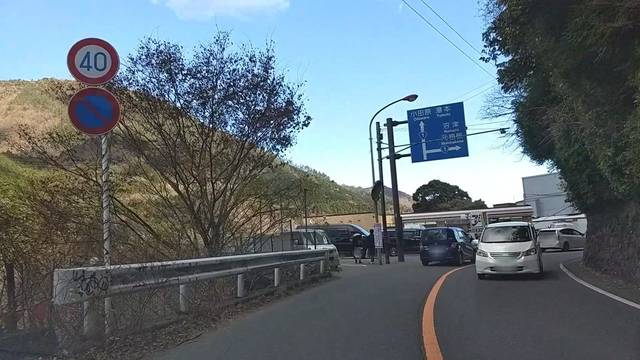
Region: Japan
Coordinates: 35.245, 139.058